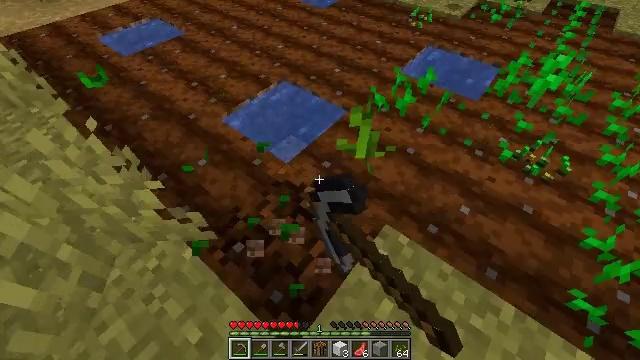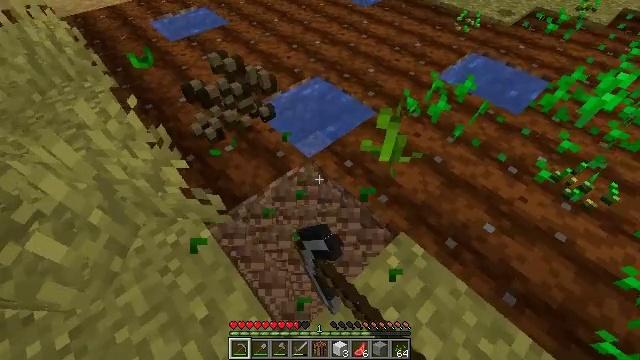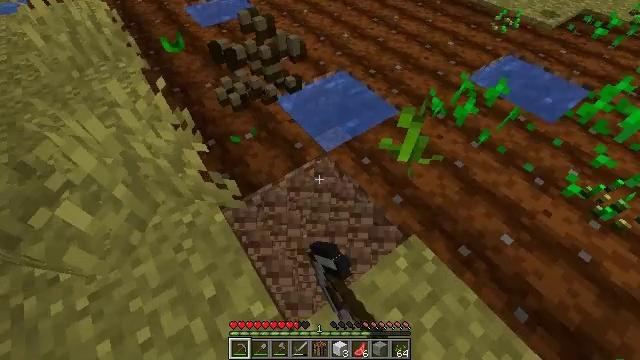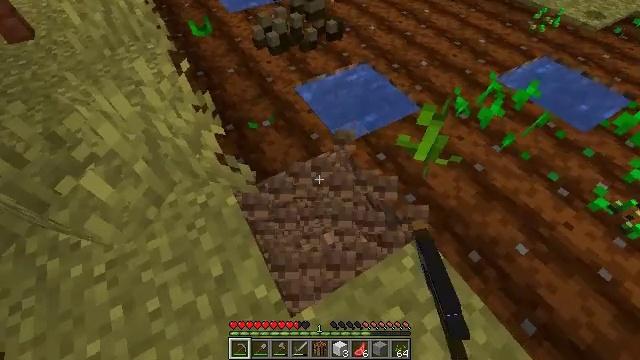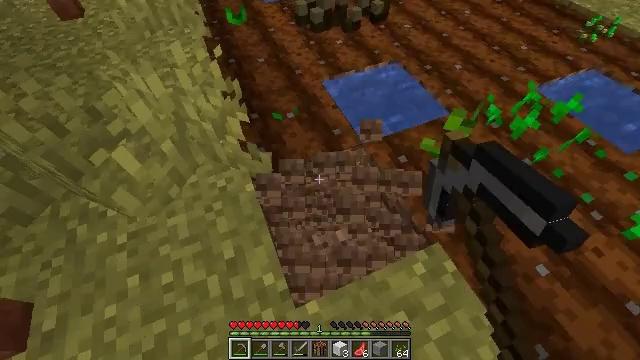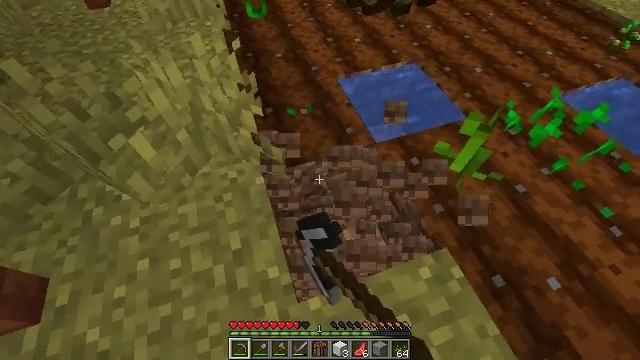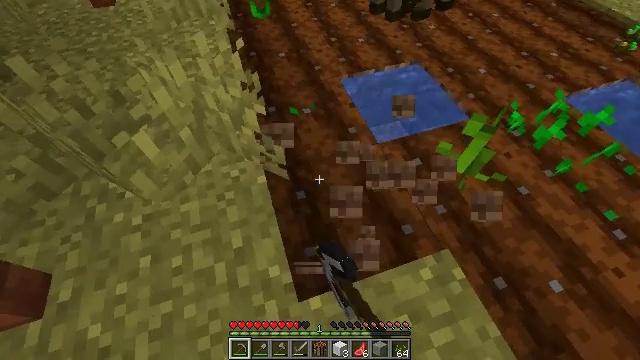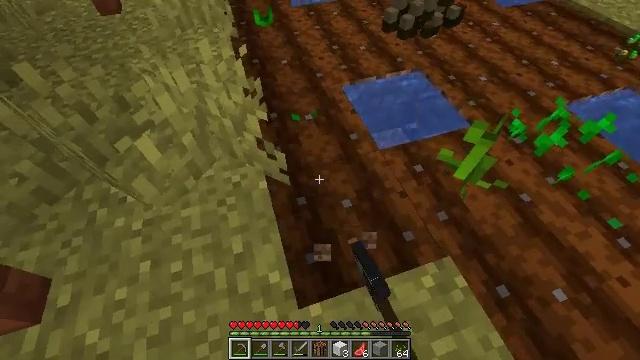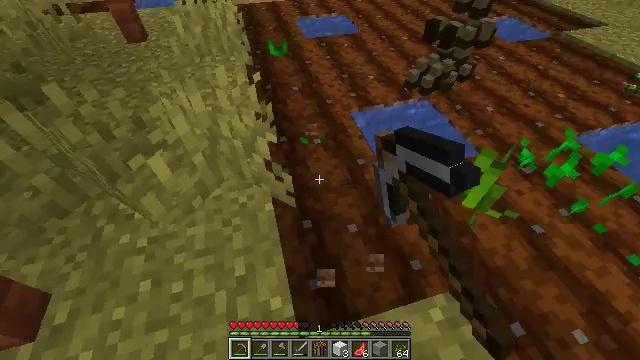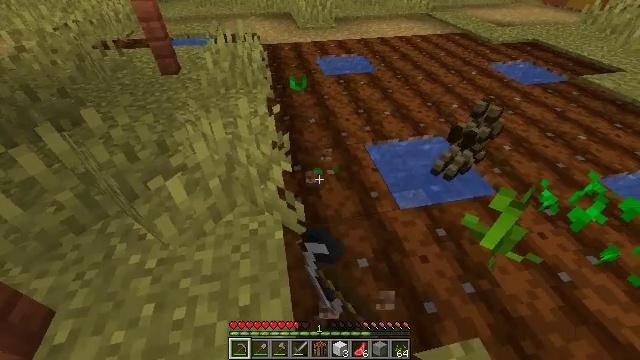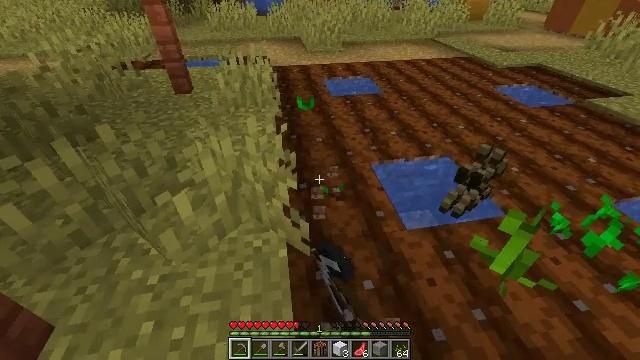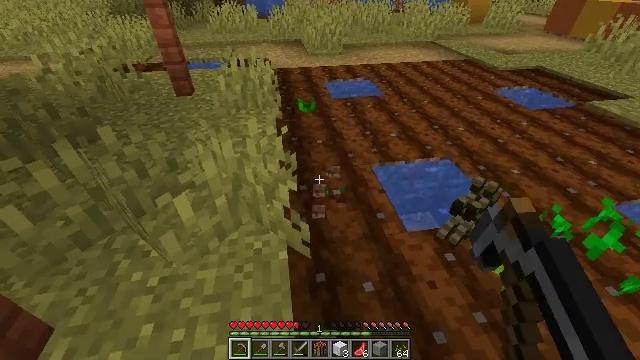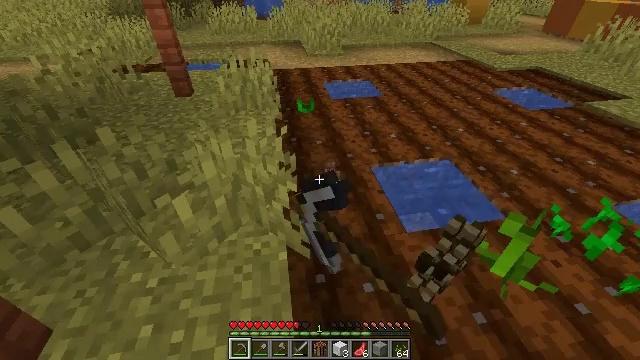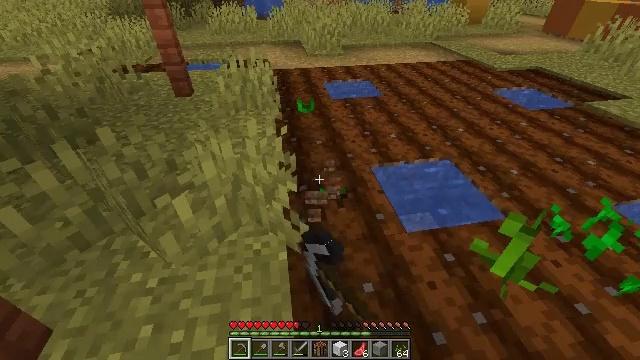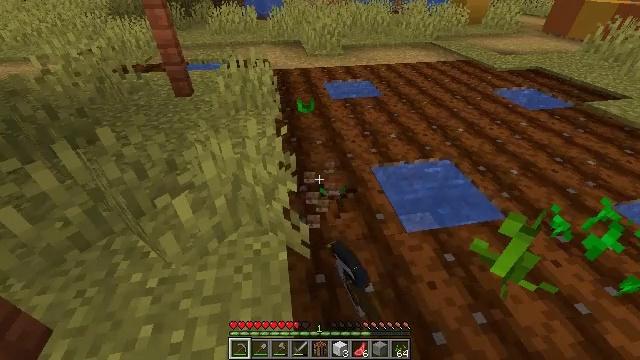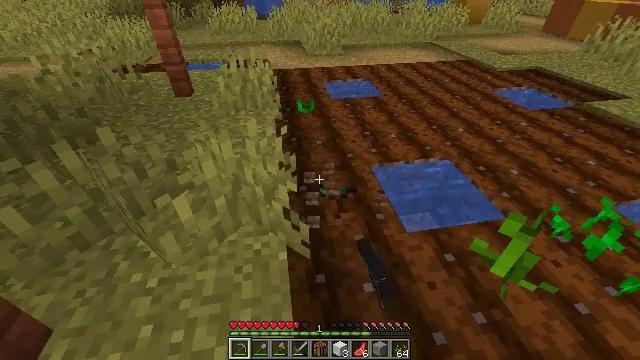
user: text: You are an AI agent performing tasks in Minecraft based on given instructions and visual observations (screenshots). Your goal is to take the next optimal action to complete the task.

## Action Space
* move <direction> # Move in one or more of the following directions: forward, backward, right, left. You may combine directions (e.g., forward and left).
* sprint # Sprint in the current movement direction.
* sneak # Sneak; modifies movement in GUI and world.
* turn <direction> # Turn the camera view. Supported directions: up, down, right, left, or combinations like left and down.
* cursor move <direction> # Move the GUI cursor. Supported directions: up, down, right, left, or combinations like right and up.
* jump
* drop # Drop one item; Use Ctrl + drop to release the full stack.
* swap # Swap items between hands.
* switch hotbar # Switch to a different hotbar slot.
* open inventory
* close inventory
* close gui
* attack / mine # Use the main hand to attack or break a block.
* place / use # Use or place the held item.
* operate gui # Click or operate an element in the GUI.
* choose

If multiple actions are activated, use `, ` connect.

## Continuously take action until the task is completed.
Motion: motion action
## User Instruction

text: Break the farmland to revert it to dirt.
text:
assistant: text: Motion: turn left, attack / mine
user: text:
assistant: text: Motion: turn left and down, attack / mine
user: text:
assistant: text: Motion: turn left and down, attack / mine
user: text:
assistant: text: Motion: turn left, attack / mine
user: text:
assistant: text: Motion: turn left, attack / mine
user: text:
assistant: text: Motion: attack / mine
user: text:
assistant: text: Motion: turn up, attack / mine
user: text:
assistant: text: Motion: turn left and up, attack / mine
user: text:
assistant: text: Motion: turn left and up, attack / mine
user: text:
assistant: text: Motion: turn left and up, attack / mine
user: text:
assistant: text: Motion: attack / mine
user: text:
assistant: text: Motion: attack / mine
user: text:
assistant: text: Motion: attack / mine
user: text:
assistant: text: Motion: attack / mine
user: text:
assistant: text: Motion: attack / mine
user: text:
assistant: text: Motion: attack / mine
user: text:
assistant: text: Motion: no_op
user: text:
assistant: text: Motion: no_op